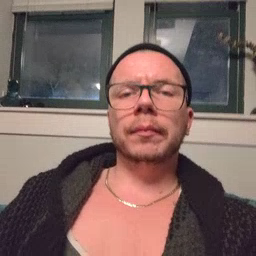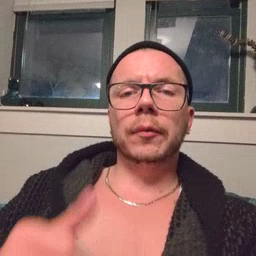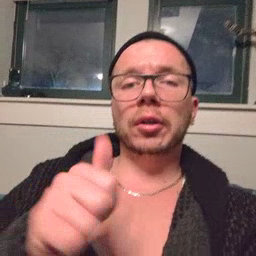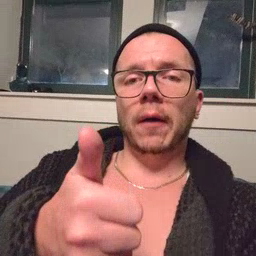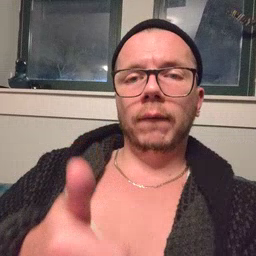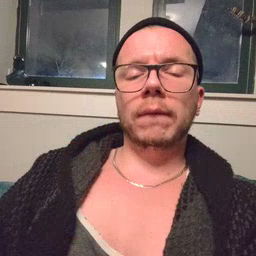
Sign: yourself